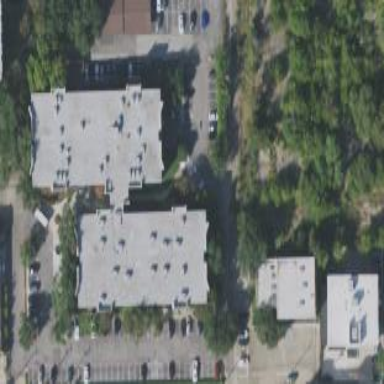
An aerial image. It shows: Office building.